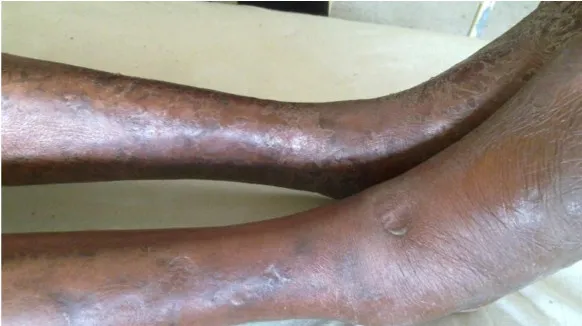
Shows pitting oedema of right leg.
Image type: medical_photograph (skin_photograph)